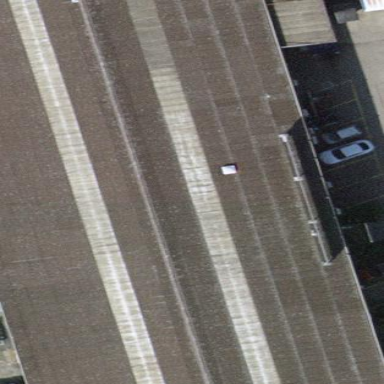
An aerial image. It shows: Industrial building.